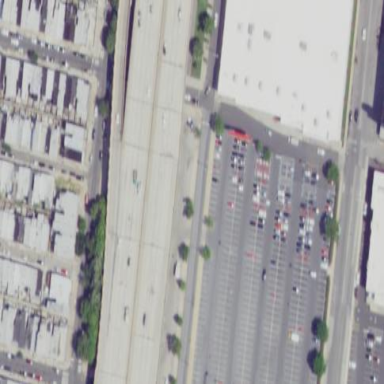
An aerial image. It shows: Parking area.